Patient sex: M
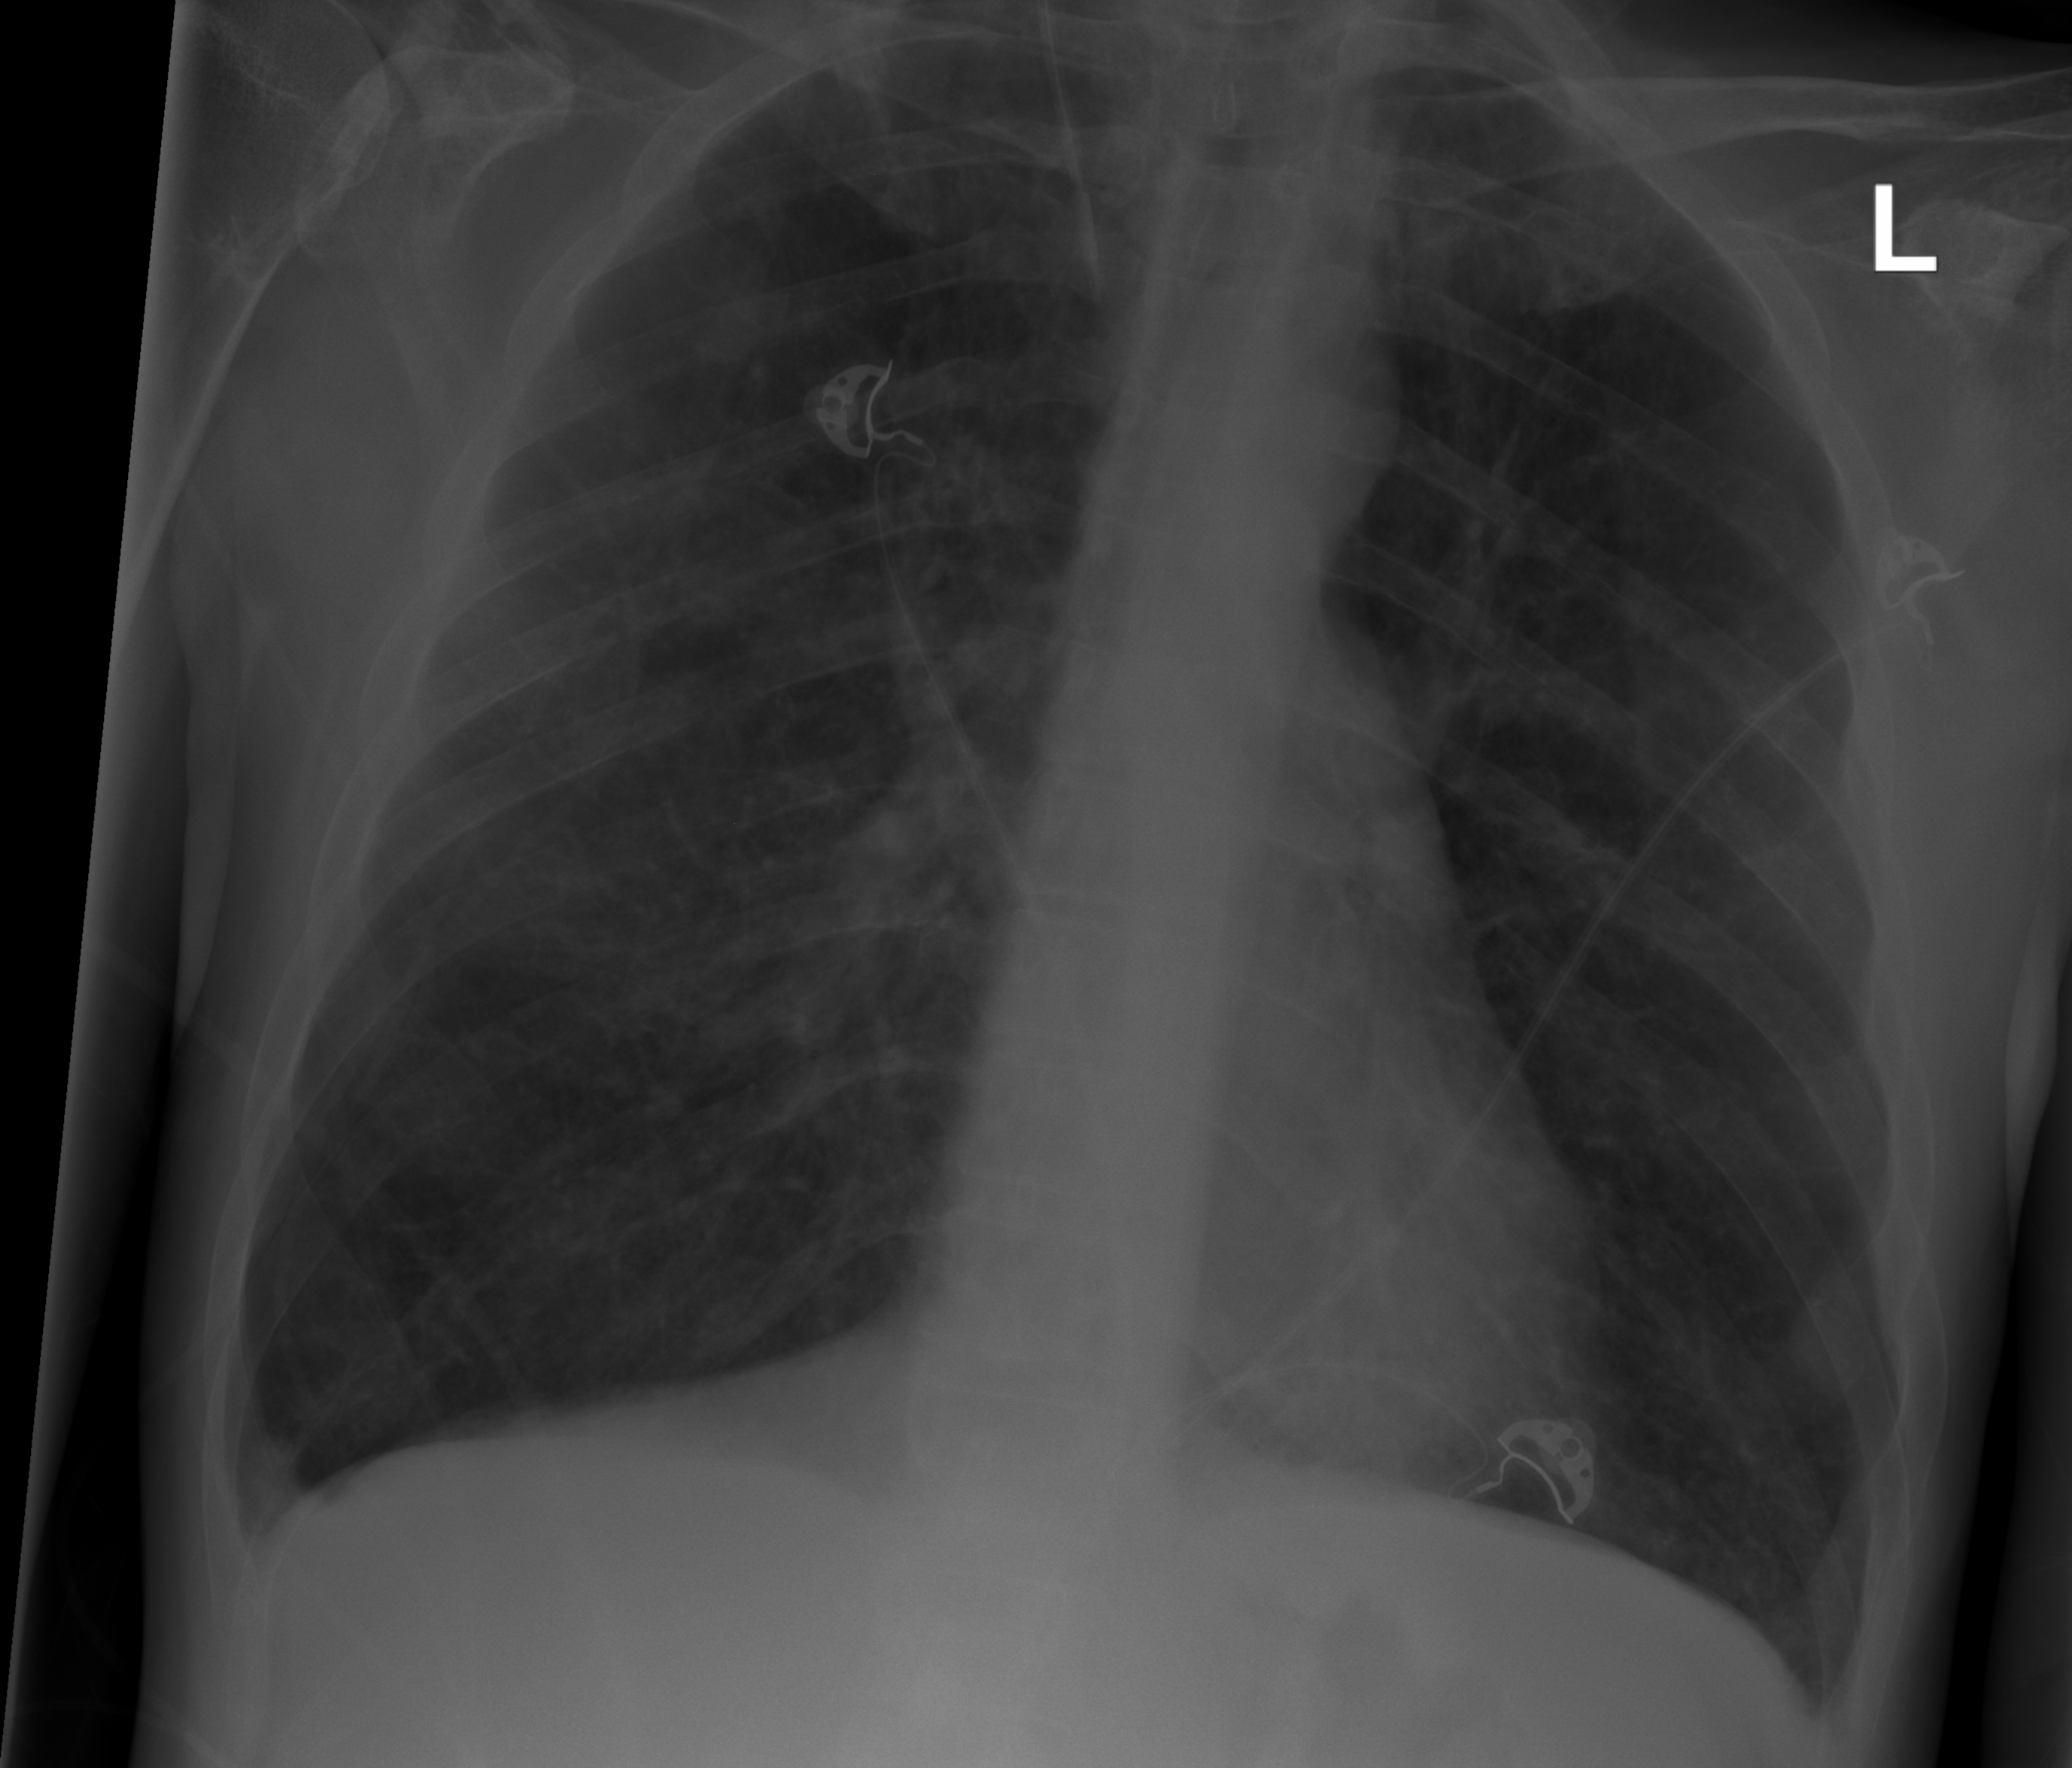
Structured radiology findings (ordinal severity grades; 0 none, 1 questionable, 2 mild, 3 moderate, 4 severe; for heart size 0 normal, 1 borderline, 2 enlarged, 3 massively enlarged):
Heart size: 0
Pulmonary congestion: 0
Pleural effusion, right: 0
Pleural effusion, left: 0
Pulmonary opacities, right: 3
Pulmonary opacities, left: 3
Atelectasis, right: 0
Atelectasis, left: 0